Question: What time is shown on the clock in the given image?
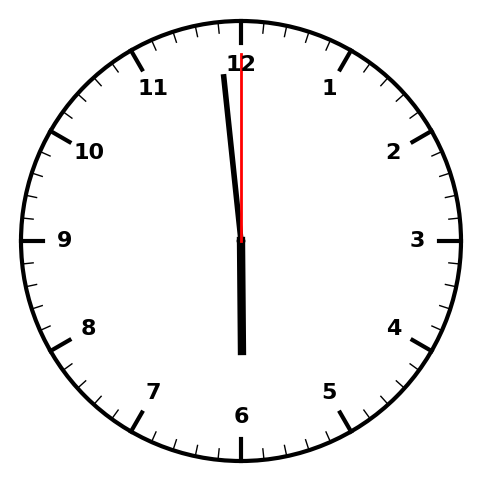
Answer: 05:59:00